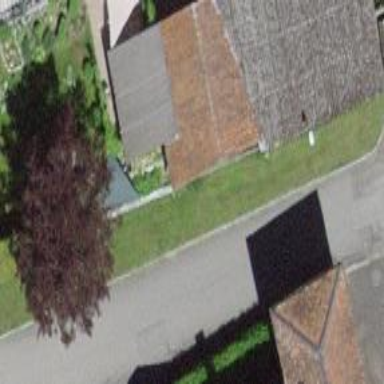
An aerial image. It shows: Garage building.